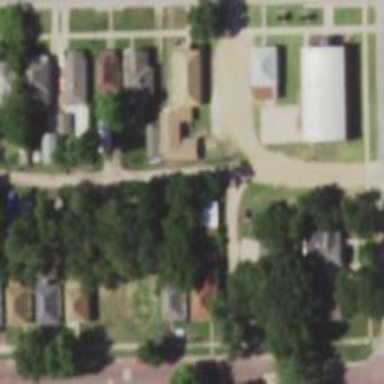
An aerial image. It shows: Alley classified as service road.